Brain MRI, t1w sequence, axial 2D slice.
Patient: age 35, sex F, weight 95 kg, height 1.95 m
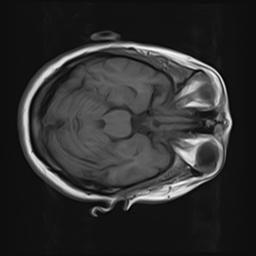